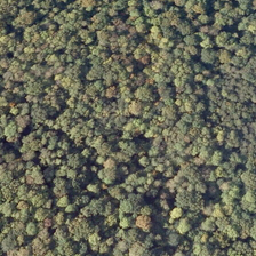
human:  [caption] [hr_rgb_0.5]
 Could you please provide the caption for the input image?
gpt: The Yellow forest looks like a flower bud

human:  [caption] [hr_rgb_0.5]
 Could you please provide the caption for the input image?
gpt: The Yellow Forest looks like a flower.

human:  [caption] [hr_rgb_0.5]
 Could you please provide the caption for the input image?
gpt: The yellow forest looks like a flower bud

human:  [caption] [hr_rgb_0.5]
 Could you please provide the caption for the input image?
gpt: The Yellow forest looks like flower buds

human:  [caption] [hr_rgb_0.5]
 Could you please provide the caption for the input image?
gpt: The Yellow forest looks like a flower bud